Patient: sex F, age 58
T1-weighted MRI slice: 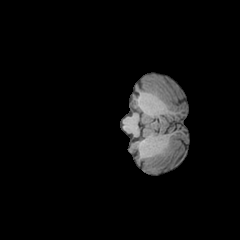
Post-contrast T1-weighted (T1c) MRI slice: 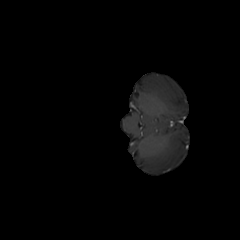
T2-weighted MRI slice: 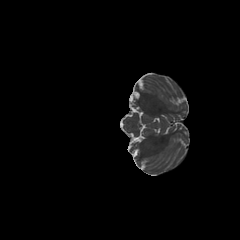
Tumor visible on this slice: no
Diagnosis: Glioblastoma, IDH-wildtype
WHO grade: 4